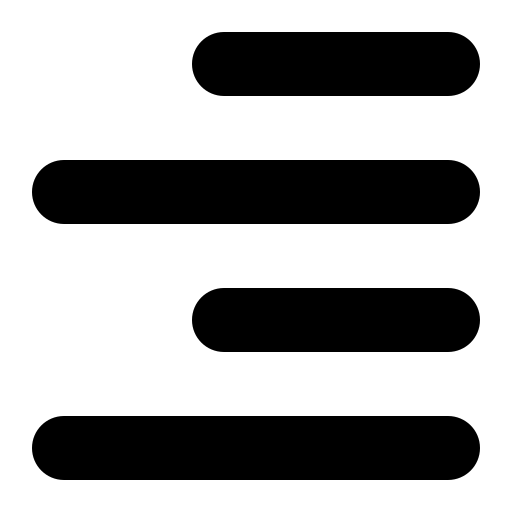
Tags: icon, FontAwesome, fa-icon, solid, align, right